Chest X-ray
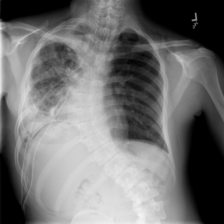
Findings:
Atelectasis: negative
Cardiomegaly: negative
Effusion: negative
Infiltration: negative
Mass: negative
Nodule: negative
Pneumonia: negative
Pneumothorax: negative
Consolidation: negative
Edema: negative
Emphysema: positive
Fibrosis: negative
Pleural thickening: negative
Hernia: negative